Question: I have data like this:
In one sheet I have a 'table A' with dates (ascending order) and account balances.
In another 'table B', I want to retrieve the balance on the last day of the month.
Now, I want to set the font color to white if the the latest date in 'table A' is smaller than the corresponding date in 'table B'.
See screenshot below, I want the marked area to be white (June 2014 and later). I think this can be done with conditional formatting.
Someone knows?

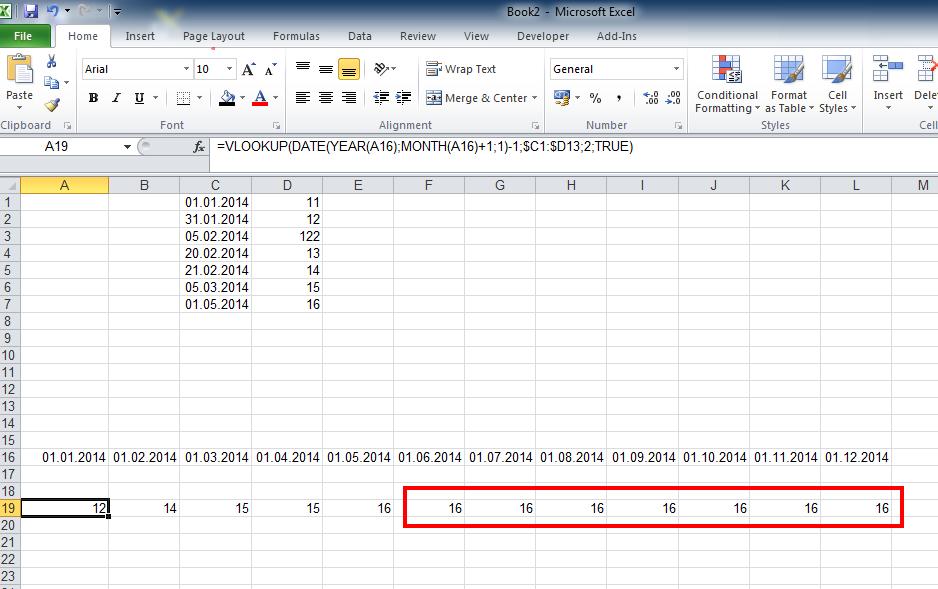
Answer: Starting in A19, select the cells in the row. Create a new conditional format based on a formula
'''
=DATE(YEAR(A16),MONTH(A16),1)>MAX($C$1:$C$13)
'''
Format the text white for this rule.